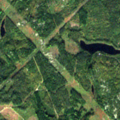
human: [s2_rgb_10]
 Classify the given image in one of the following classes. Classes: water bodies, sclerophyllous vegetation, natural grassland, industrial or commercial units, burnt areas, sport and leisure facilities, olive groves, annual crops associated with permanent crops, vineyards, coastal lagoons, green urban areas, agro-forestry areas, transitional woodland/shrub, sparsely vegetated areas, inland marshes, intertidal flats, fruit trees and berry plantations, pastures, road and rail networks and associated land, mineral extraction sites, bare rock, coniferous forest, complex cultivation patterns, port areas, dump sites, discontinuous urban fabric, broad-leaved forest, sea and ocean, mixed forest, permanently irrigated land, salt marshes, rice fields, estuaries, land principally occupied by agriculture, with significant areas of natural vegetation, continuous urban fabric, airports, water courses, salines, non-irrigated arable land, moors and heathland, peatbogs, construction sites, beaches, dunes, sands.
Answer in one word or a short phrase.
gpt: coniferous forest, transitional woodland/shrub